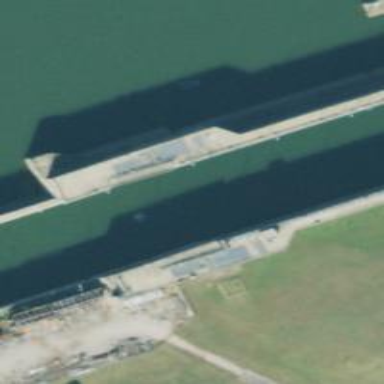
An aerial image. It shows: Lock gate along waterway.